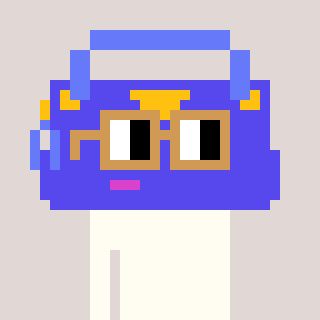
a pixel art character with square brown glasses, a bag-shaped head and a orange-colored body on a warm background